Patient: sex F, age 66
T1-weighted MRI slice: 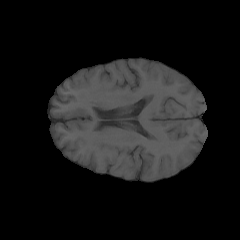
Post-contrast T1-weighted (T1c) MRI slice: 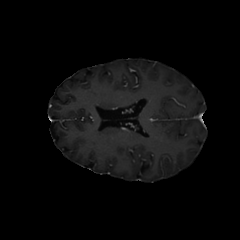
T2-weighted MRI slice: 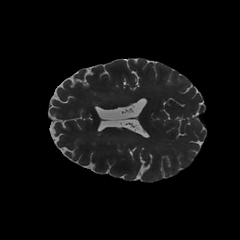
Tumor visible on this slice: no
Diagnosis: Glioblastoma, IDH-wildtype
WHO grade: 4